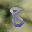
Label: 8